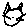
Label: cat